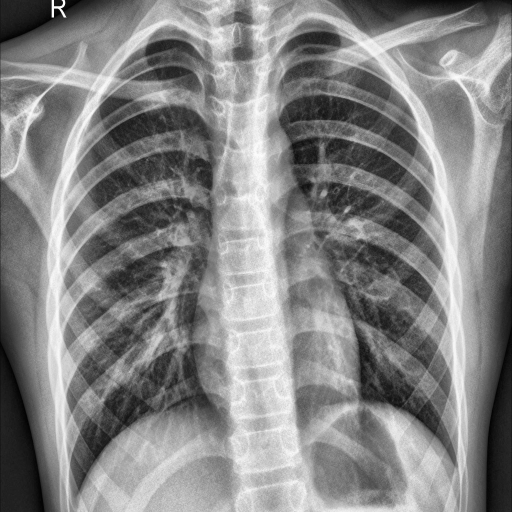
Finding: NORMAL